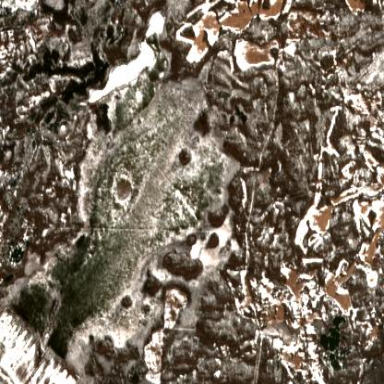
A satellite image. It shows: Bog wetland area.